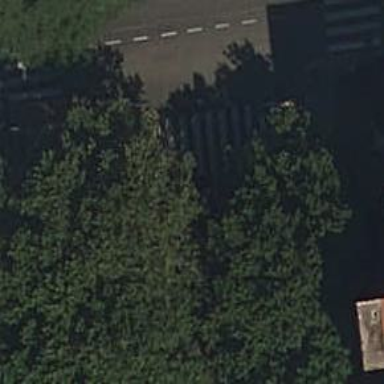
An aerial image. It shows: Uncontrolled road crossing.